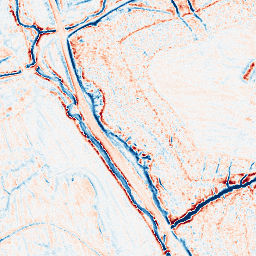
Category: edge_preserving
Decomposition family: anisotropic_diffusion
Decomposition parameters: iterations: 10
kappa: 50
gamma: 0.2
Upsampling method: quartic
Upsampling parameters: scale: 8
Upsampling scale: 8